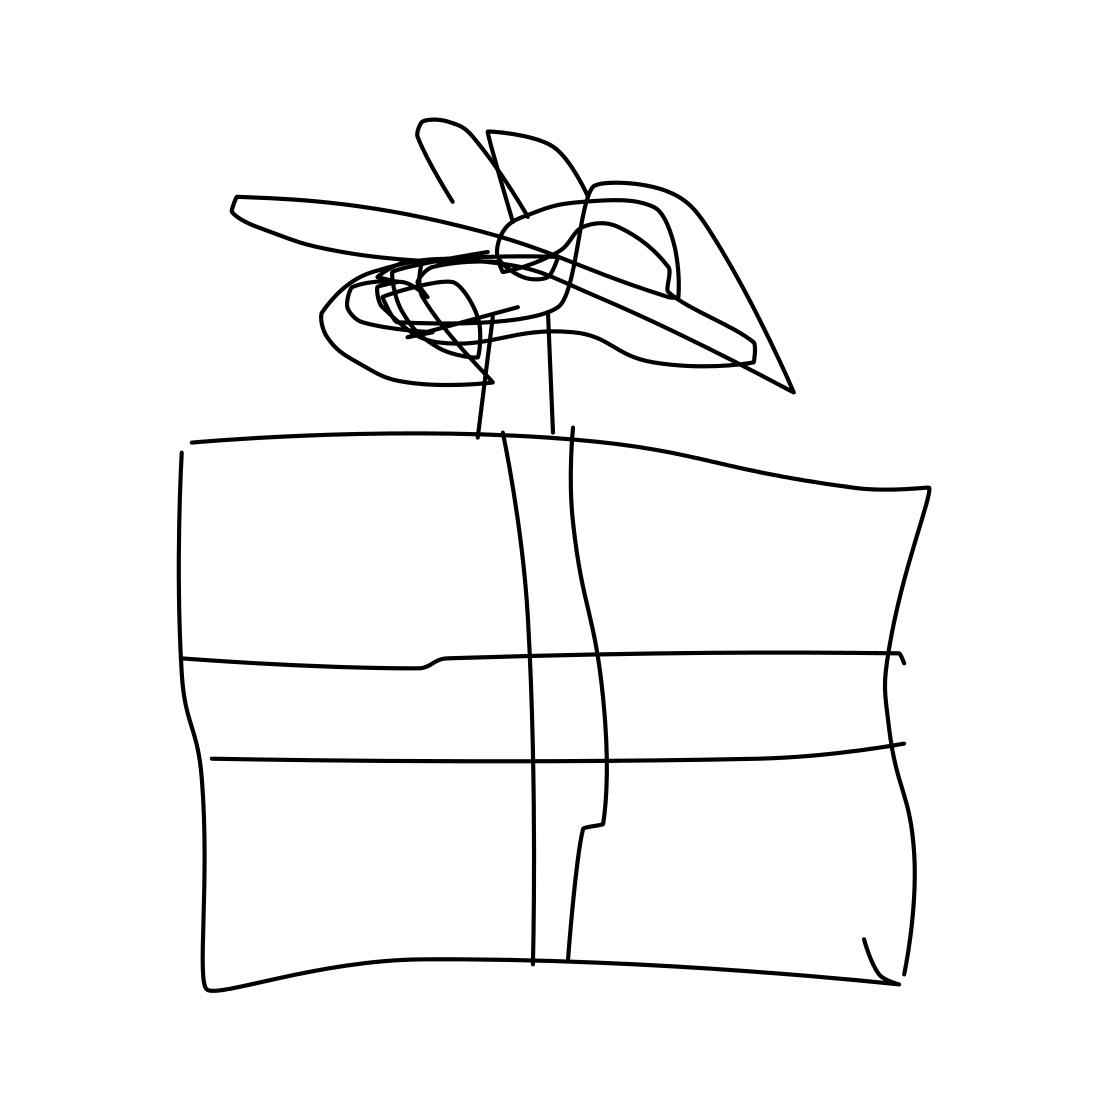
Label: present